Current action and preconditions to check: trajectory_clear

Your task: For each precondition in the list above, predict whether it will hold at this action.

Consider the current scene as observed from the mobile robot's camera, and analyze the predicted future states of all dynamic agents (e.g., people, animals, vehicles, or any moving entities) within the NEXT SECOND.

IMPORTANT: Only answer "very likely" if you are absolutely certain—based on strong, clear evidence—that a dynamic agent will violate the precondition in the predicted future state. Do NOT answer "very likely" for unlikely, ambiguous, or low-probability risks.

Ask yourself for each precondition: Is there a high probability, with clear and convincing evidence, that the predicted future states of any dynamic agent will interfere with the predicted future state of the currently executing action within the NEXT SECOND, causing that precondition to fail?

Assess the risk level based on these predictions. Use "likely" or "very likely" if motions create a clear risk of interference.

Use "neutral" or "improbable" if agents are nearby but their predicted paths are clearly diverging or non-conflicting.

Failure Risk Categories: "very improbable", "improbable", "neutral", "likely", "very likely"

Answer Format: Output ONLY the probability_of_failure value from these categories: "very improbable", "improbable", "neutral", "likely", "very likely"

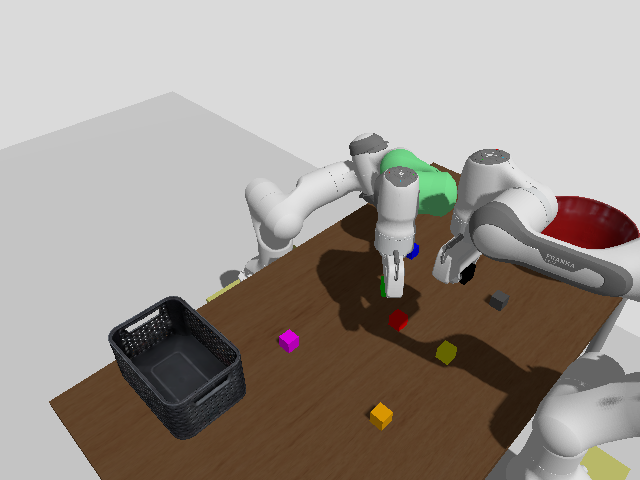

Answer: likely